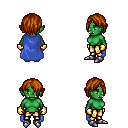
a pixel art fantasy rpg character, female body template, orc, green skin, blue cape, gold greaves, brunette bangs hairstyle, gold gloves, metal boots, four views (front, back, left, right), 2x2 character sprite sheet, small pixel art, hard edges, no anti-aliasing